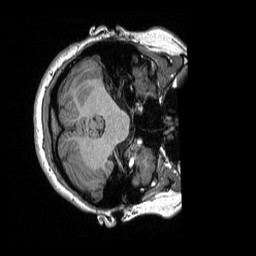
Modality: T1w
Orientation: axial
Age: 23
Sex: female
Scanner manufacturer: siemens
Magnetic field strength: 3 T
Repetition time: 2.3 s
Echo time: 0.00298 s